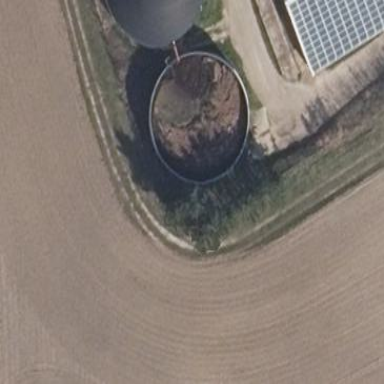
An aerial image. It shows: Silo.